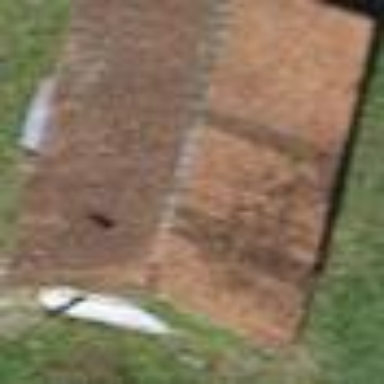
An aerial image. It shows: Shed with gabled rosybrown roof made of roof tiles. The building itself is sienna in color.